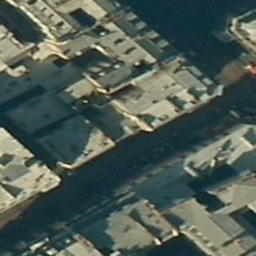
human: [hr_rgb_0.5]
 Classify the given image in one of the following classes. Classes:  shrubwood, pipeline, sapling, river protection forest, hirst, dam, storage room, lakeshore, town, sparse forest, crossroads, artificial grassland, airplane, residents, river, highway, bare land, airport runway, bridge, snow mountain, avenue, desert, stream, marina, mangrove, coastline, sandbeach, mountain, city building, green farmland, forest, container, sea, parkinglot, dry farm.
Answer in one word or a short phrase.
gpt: city building